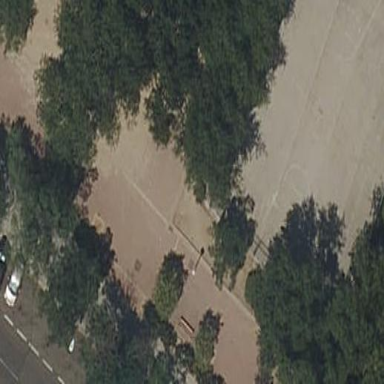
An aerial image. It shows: Basketball court on pitch.